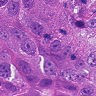
Metastatic tissue present: yes